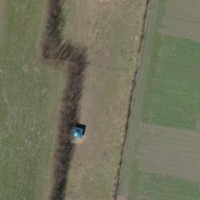
EUNIS habitat code: 52
Species observed at this site:
Phytolacca americana